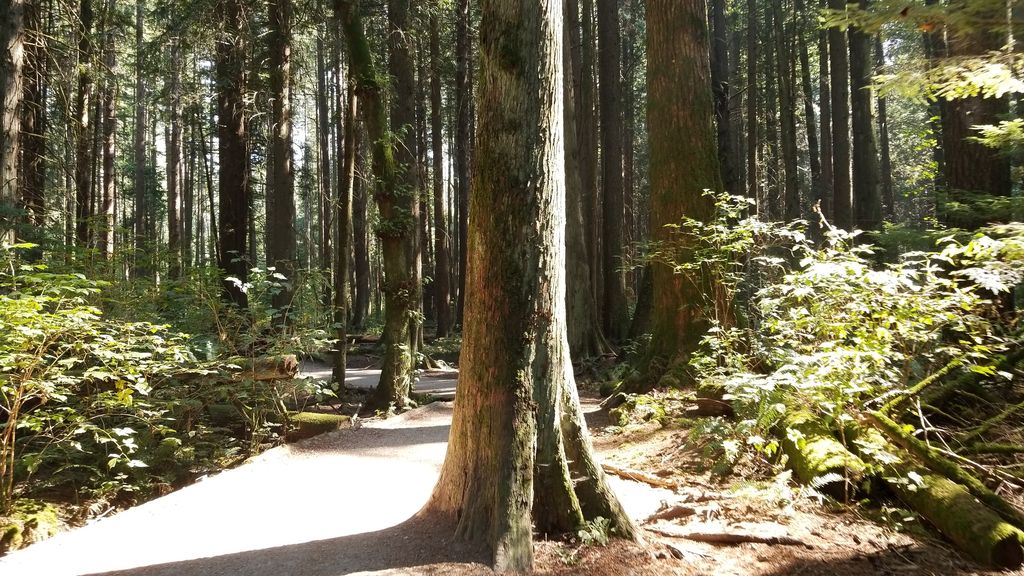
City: vancouver